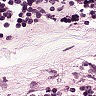
Metastatic tissue present: no